Question: I am captioning an image, but the corners are too sharp for letters such as M and W.

Is there a method for rounded corners?
Here is my current method. It has long references since I'm using this in WPF and I do not want it to conflict.
'''
public static System.Drawing.Image captionImage(System.Drawing.Image img, string text, string font, float fontSize, int left, int top)
{
System.Drawing.FontFamily c;
c = System.Drawing.FontFamily.Families.Where(x => x.Name.ToLower() == font.ToLower()).First();
if (c != null)
{
using (System.Drawing.StringFormat sf = new System.Drawing.StringFormat())
{
sf.Alignment = System.Drawing.StringAlignment.Near;
sf.LineAlignment = System.Drawing.StringAlignment.Near;
using (System.Drawing.Graphics g = System.Drawing.Graphics.FromImage(img))
{
using (System.Drawing.Drawing2D.GraphicsPath path = new System.Drawing.Drawing2D.GraphicsPath())
{
path.AddString(text, c, 0, fontSize, new System.Drawing.Point(left, top), sf);
g.SmoothingMode = System.Drawing.Drawing2D.SmoothingMode.AntiAlias;
g.DrawPath(new System.Drawing.Pen(System.Drawing.Color.Black, fontSize * 0.3f), path);
g.FillPath(System.Drawing.Brushes.White, path);
}
}
}
}
return img;
}
'''
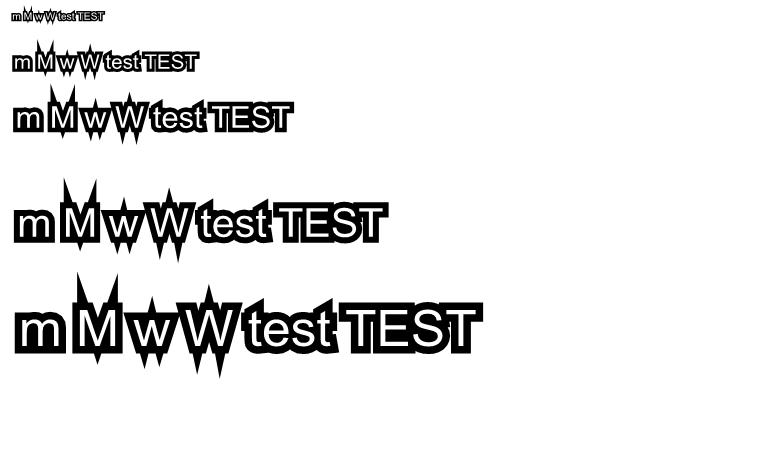
Answer: I figured it out after all.
I had to create a pen object and set its line to round.
'''
using (System.Drawing.Pen p = new System.Drawing.Pen(System.Drawing.Color.Black, fontSize * 0.3f))
{
p.LineJoin = System.Drawing.Drawing2D.LineJoin.Round;
g.DrawPath(p, path);
g.FillPath(System.Drawing.Brushes.White, path);
}
'''